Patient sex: F
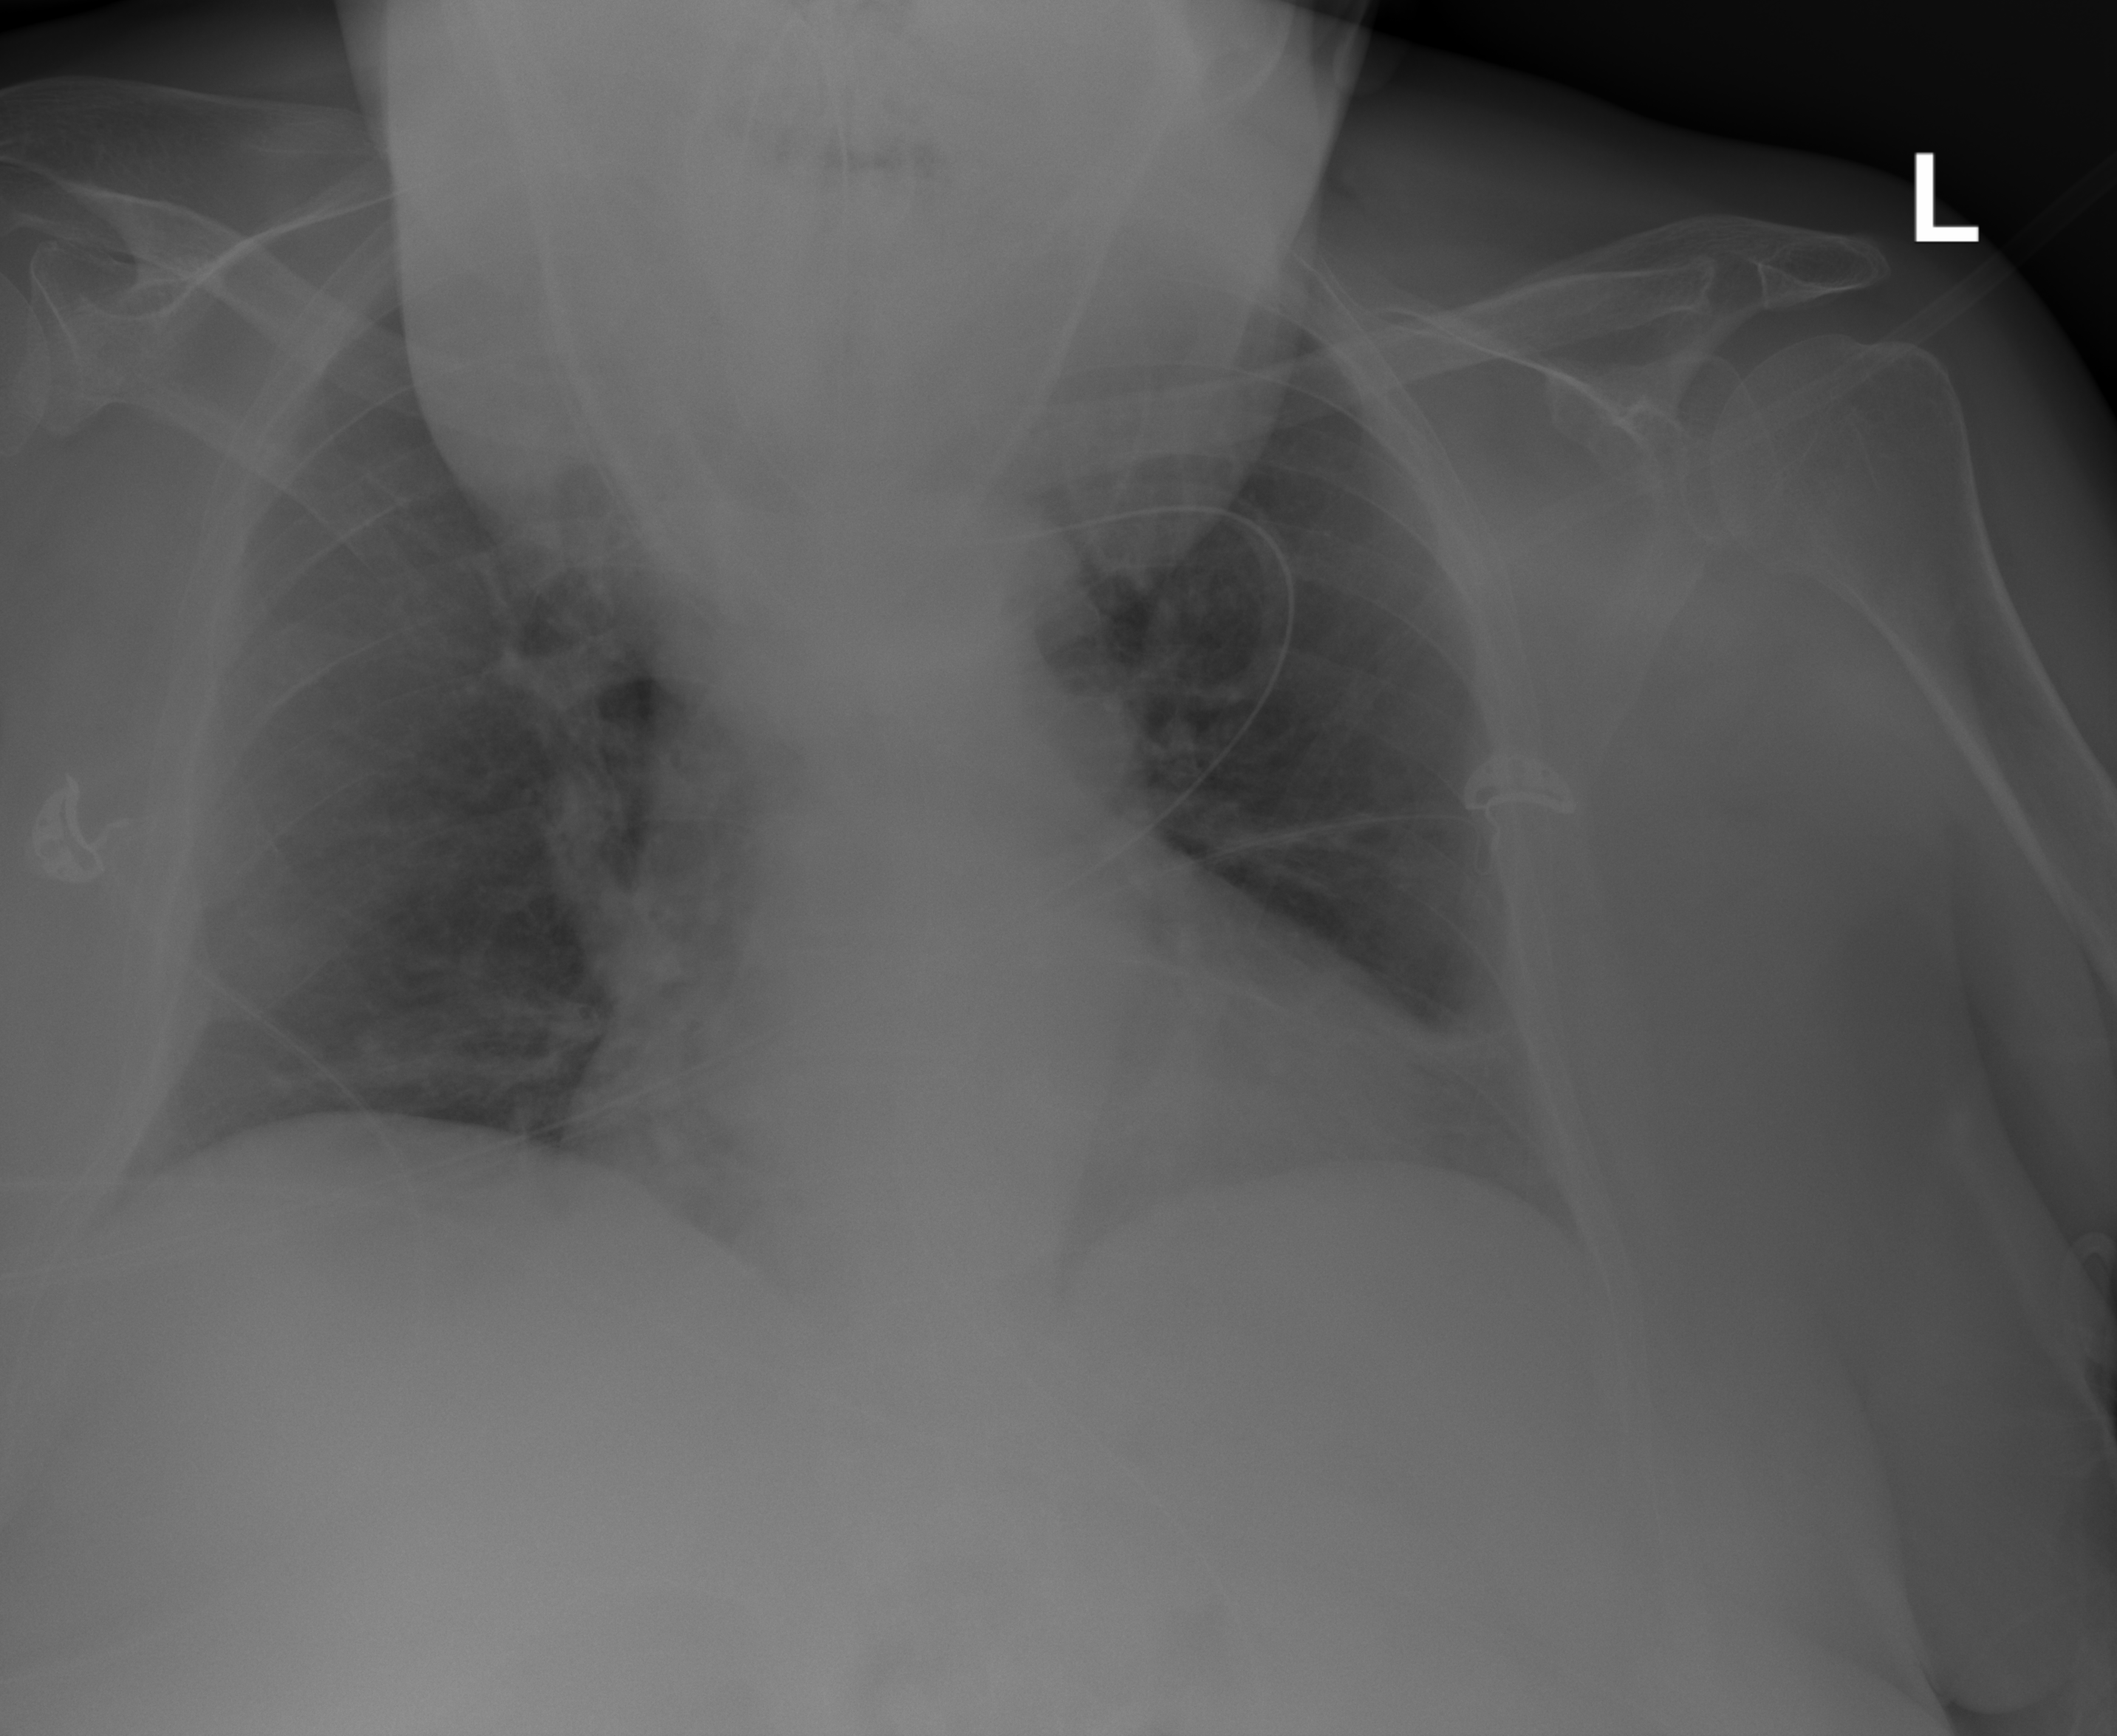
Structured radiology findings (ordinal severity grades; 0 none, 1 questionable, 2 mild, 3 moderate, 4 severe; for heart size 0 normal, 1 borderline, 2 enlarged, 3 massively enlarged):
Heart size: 1
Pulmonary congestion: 0
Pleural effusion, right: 0
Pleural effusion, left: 0
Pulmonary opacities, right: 0
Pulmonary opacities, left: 0
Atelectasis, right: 0
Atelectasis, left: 2